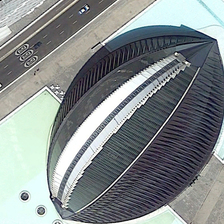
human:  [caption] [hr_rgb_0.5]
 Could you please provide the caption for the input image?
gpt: next to the stadium is a wide road .

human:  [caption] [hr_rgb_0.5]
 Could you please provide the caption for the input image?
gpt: an oval building located in the center of the land .

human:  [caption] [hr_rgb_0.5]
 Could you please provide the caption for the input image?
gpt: next to the stadium is a wide road .

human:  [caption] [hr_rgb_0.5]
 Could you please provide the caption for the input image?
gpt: an oval building located in the center of the land .

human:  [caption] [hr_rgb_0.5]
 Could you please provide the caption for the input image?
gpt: an oval building located in the center of the land .